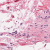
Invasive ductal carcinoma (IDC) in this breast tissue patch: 1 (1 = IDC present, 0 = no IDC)